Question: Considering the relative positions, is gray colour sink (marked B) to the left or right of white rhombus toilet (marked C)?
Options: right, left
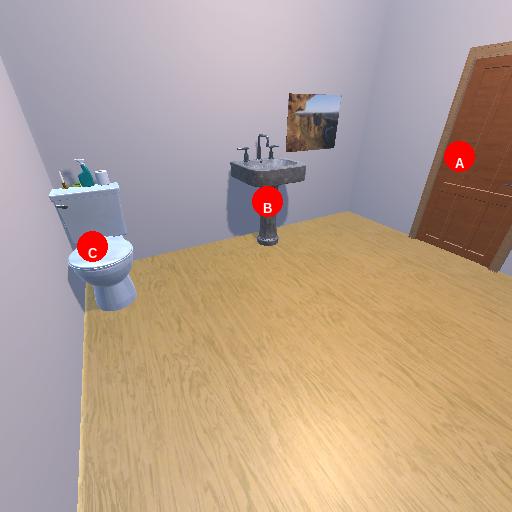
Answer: right